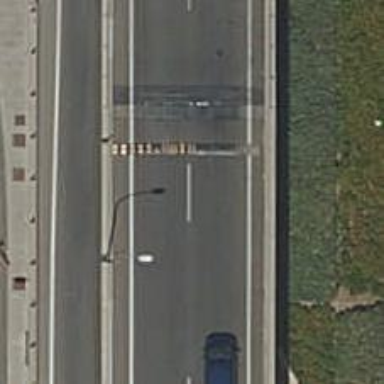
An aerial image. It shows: Rumble strip for traffic calming.